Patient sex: F
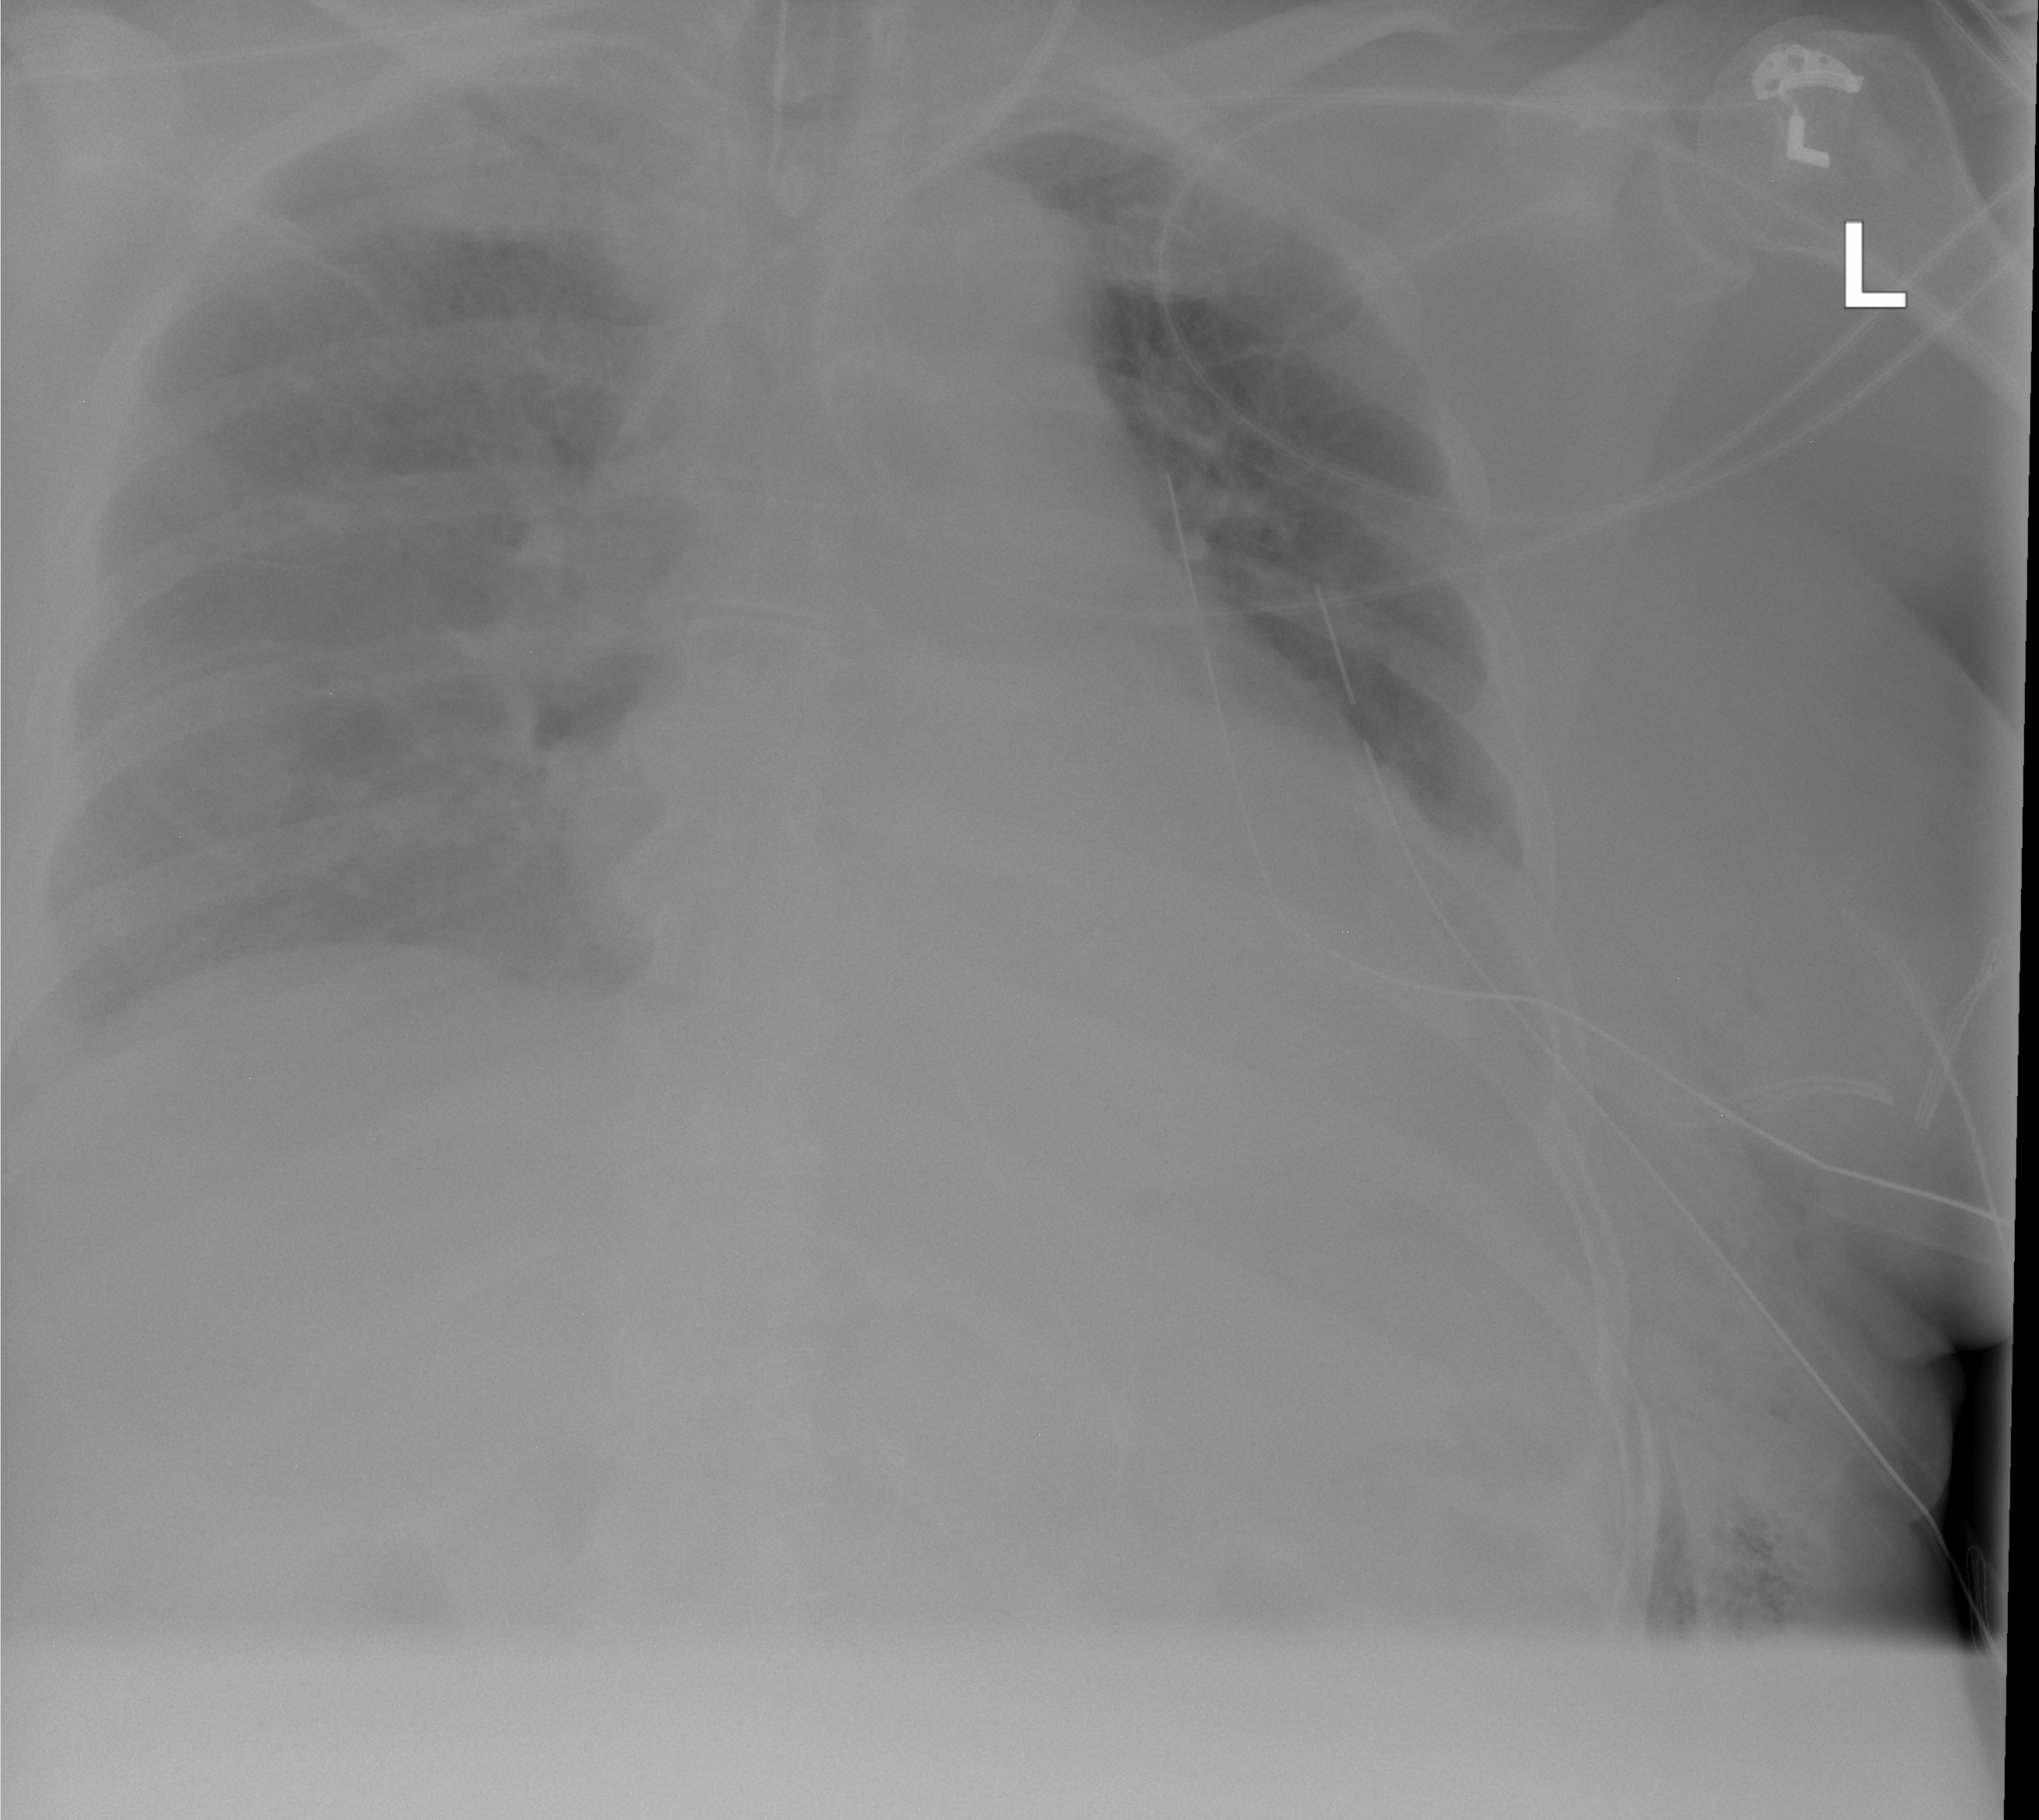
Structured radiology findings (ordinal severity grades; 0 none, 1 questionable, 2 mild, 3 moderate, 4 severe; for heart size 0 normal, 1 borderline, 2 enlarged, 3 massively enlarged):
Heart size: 2
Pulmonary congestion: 2
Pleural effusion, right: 3
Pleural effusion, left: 2
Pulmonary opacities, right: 2
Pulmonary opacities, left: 0
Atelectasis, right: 2
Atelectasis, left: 2